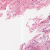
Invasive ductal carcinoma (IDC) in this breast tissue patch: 0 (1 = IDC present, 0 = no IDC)